Question: I am building an AJAX-based website where all of website content is being loaded through AJAX.
Some pages have CSS that's being loaded along with content (code follows). Once the HTML and CSS is loaded I run a few scripts to change some image positions, alter width, and so on.
The problem is that sometimes my javascript gets executed CSS rules get applied. For example: if my div width should be 200px according to the css, sometimes javascript reads it as 1000px, so I get wrong calculations.
My research has not yielded a cross-browser solution to detect not only loaded images but loaded CSS and everything else.
I use jQuery's AJAX function to get the desired HTML (this part is working fine). After I get the HTML I apply it with <URL>.
Once that's done I use this code to load required css:
'''
css = document.createElement('link');
css.rel = 'stylesheet';
css.type = 'text/css';
css.media = "all";
css.href = url;
document.getElementsByTagName("head")[0].appendChild(css);
'''
I use a timeout function, but it would just be blind guessing, and I want to make sure my script runs when it needs to run. Any sugguestions?
I have included this image to make explanation clearer

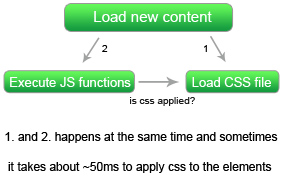
Answer: Never tried before, but what about <URL>? In case IE won't fired the 'onload' event, and you need to support it, 'onreadystatechange' should works.